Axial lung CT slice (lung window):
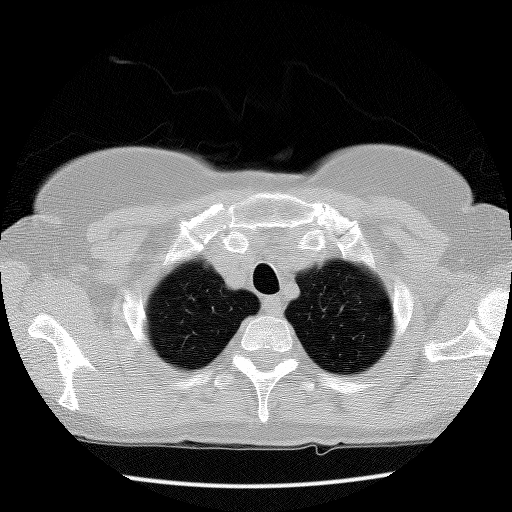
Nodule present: no